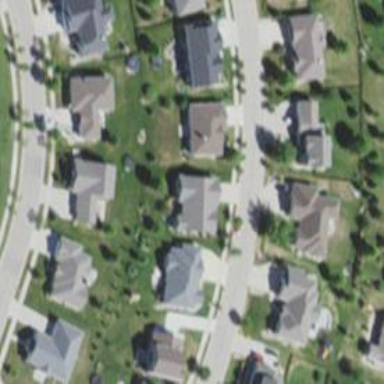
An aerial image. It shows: Neighborhood.